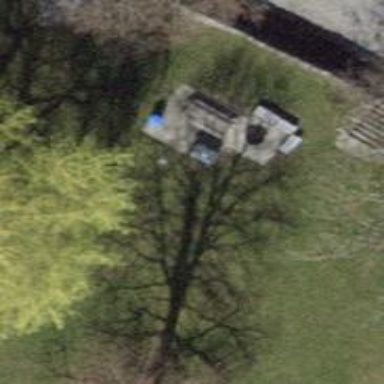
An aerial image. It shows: Picnic site with barbecue facilities available.